Field crop: tomato
Growth stage: 1
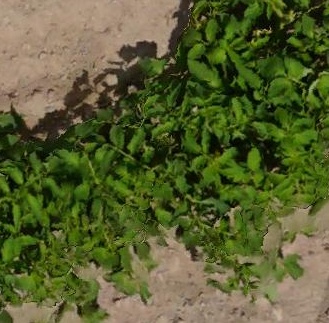
Species: tomato